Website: crate-barrel
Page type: customer-info-address
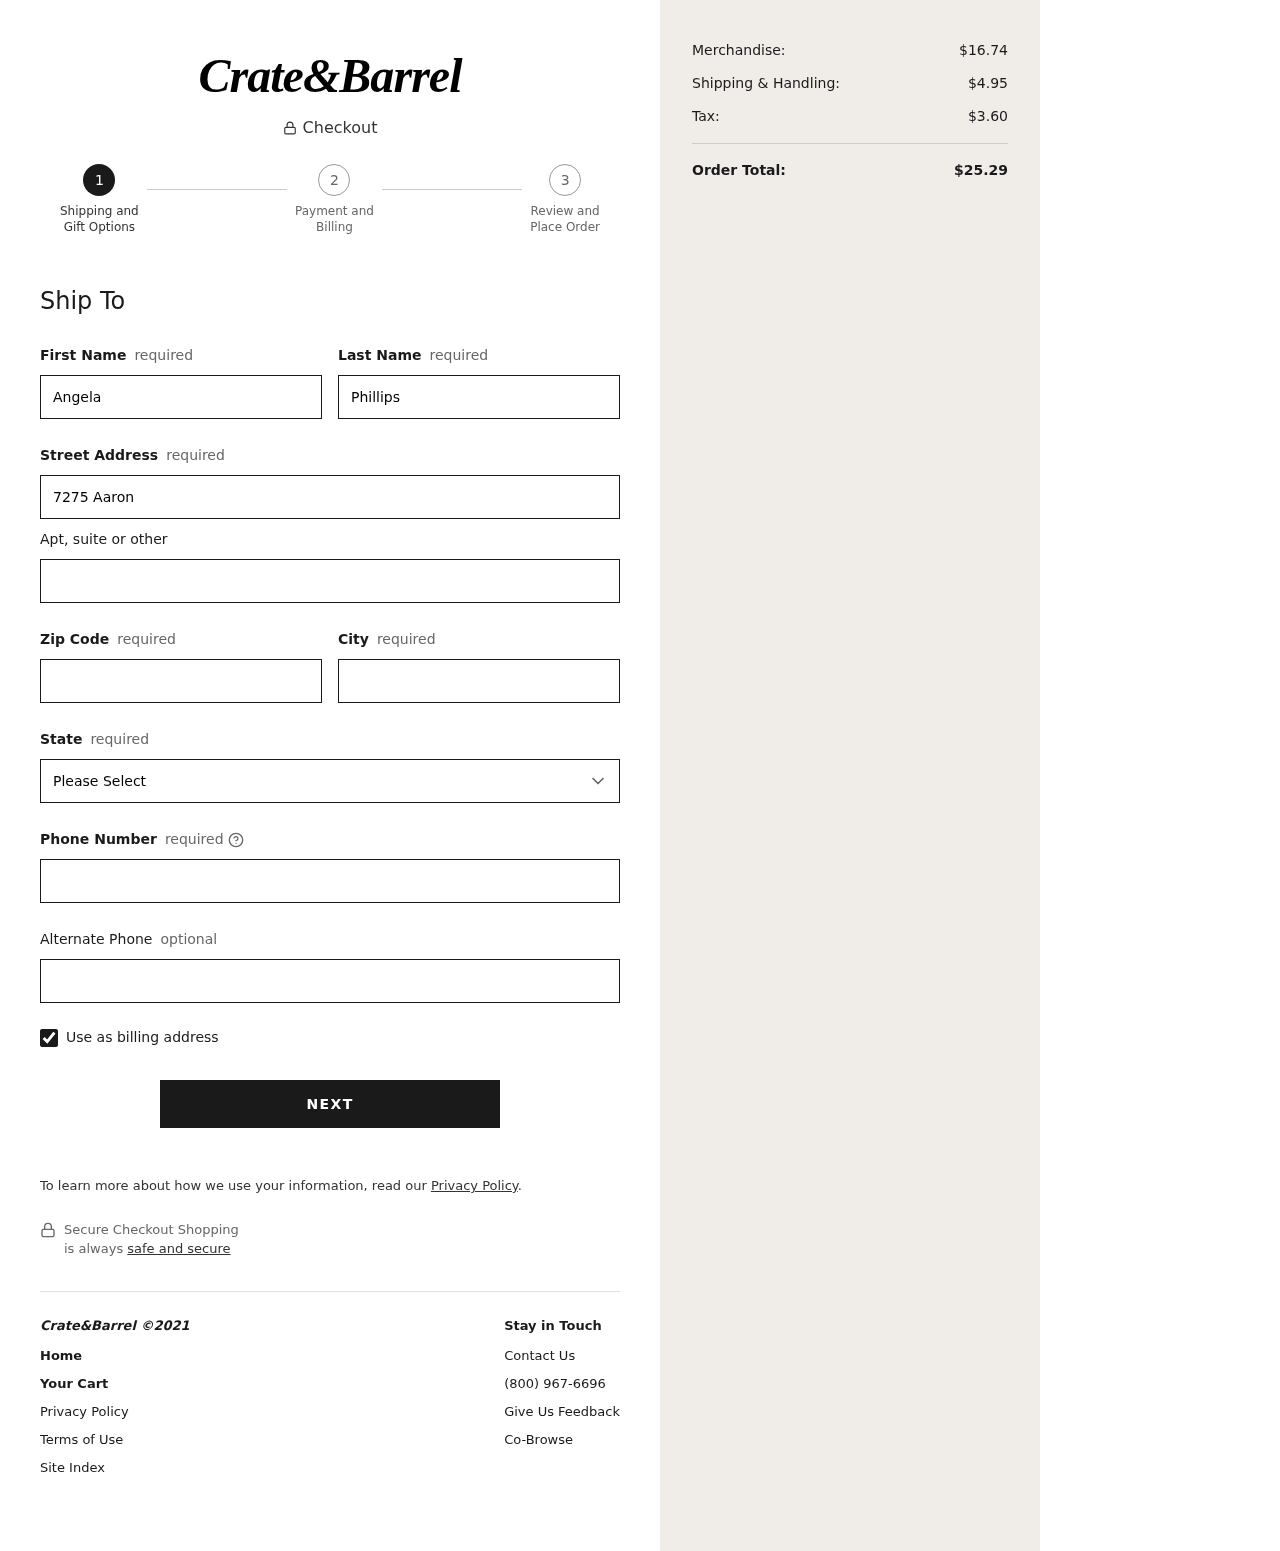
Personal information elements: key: PII_STATE
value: Texas
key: PII_FIRSTNAME
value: Angela
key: PII_LASTNAME
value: Phillips
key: PII_STREET
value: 7275 Aaron Village Suite 184
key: PII_POSTCODE
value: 39091
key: PII_CITY
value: Kevinhaven
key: PII_PHONE
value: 2027966298
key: PII_PHONE_ALT
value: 7404170190
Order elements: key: ORDER_SUBTOTAL
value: $16.74
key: ORDER_SHIPPING_COST
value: $4.95
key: ORDER_TAX
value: $3.60
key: ORDER_TOTAL
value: $25.29